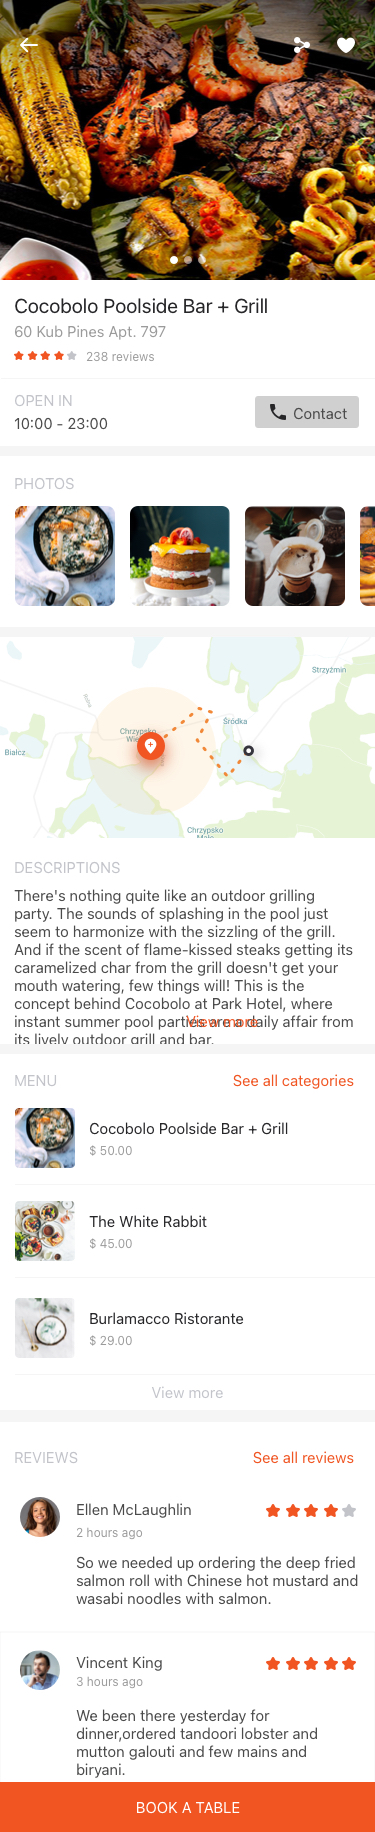
Text in this UI design:
Cocobolo Poolside Bar + Grill
Open in
60 Kub Pines Apt. 797
10:00 - 23:00
238 reviews
Contact
Photos
Descriptions
There's nothing quite like an outdoor grilling party. The sounds of splashing in the pool just seem to harmonize with the sizzling of the grill. And if the scent of flame-kissed steaks getting its caramelized char from the grill doesn't get your mouth watering, few things will! This is the concept behind Cocobolo at Park Hotel, where instant summer pool parties are a daily affair from its lively outdoor grill and bar.

Just steps from the hotel and minutes away from bustling Clarke Quay, Cocobolo is a true getaway. Plenty of loungers line the ample pool, and the vast wooden deck is shaded with a handsome trellis. It's on this deck that the popular barbecue spread takes place. Table after table of charcoal grilled meats like New Zealand Angus Striploin and Australian Rack of Lamb are expertly prepared by an efficient team of chefs, while a refreshing salad bar pairs well with the smoky fare. Of course there's no shortage of holiday-themed cocktails and indulgent sweets to accent the meal. As the sun dips down below the garden lined horizon, Cocobolo is the perfect place to find yourself on a lazy Saturday or Sunday. Cocobolo is a fun filled poolside retreat at the Park Hotel offering an impressive char-grilled spread that has been a weekend destination for visitors and in-the-know locals alike.

There's nothing quite like an outdoor grilling party. The sounds of splashing in the pool just seem to harmonize with the sizzling of the grill. And if the scent of flame-kissed steaks getting its caramelized char from the grill doesn't get your mouth watering, few things will! This is the concept behind Cocobolo at Park Hotel, where instant summer pool parties are a daily affair from its lively outdoor grill and bar.

Just steps from the hotel and minutes away from bustling Clarke Quay, Cocobolo is a true getaway. Plenty of loungers line the ample pool, and the vast wooden deck is shaded with a handsome trellis. It's on this deck that the popular barbecue spread takes place. Table after table of charcoal grilled meats like New Zealand Angus Striploin and Australian Rack of Lamb are expertly prepared by an efficient team of chefs, while a refreshing salad bar pairs well with the smoky fare. Of course there's no shortage of holiday-themed cocktails and indulgent sweets to accent the meal. As the sun dips down below the garden lined horizon, Cocobolo is the perfect place to find yourself on a lazy Saturday or Sunday.
View more
Reviews
2 hours ago
So we needed up ordering the deep fried salmon roll with Chinese hot mustard and wasabi noodles with salmon.
Ellen McLaughlin
3 hours ago
We been there yesterday for dinner,ordered tandoori lobster and mutton galouti and few mains and biryani.
Vincent King
Menu
Cocobolo Poolside Bar + Grill
$ 50.00
The White Rabbit
$ 45.00
Burlamacco Ristorante
$ 29.00
View more
See all categories
See all reviews
Book a table